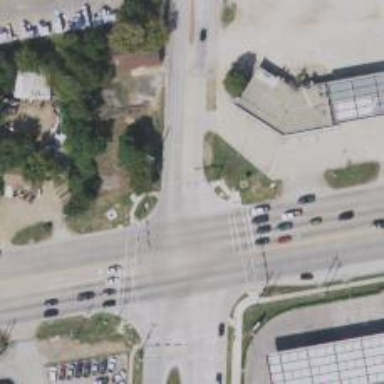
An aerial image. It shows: Crossing with marked lines on the road.